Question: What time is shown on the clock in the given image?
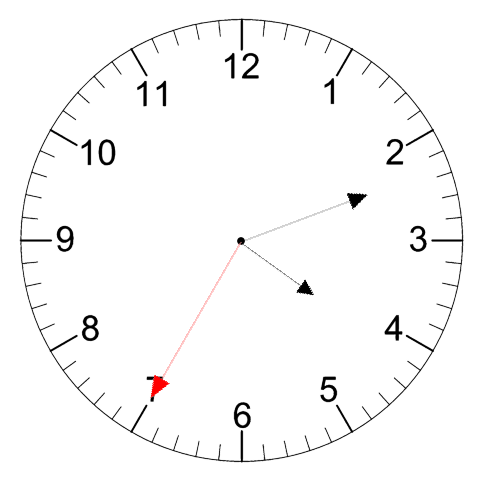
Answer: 04:11:35